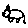
Label: cat